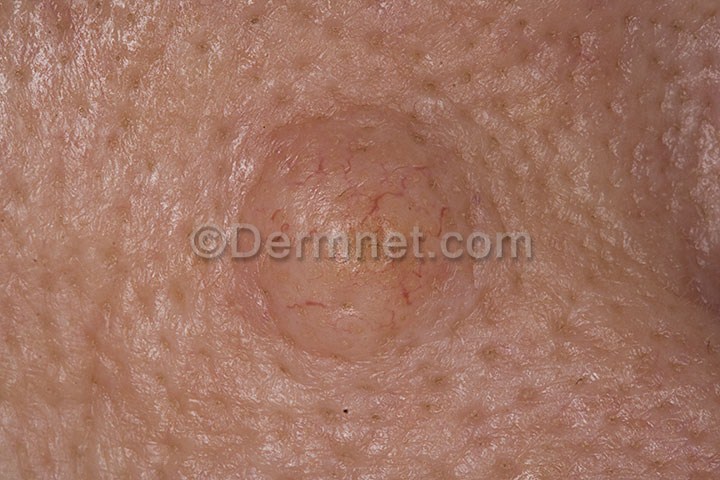
Disease: Actinic Keratosis Basal Cell Carcinoma and other Malignant Lesions